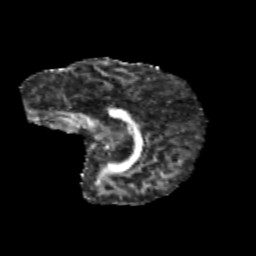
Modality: FA
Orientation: sagittal
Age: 10
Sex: male
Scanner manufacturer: siemens
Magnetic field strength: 3 T
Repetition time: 3.8 s
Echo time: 0.07 s